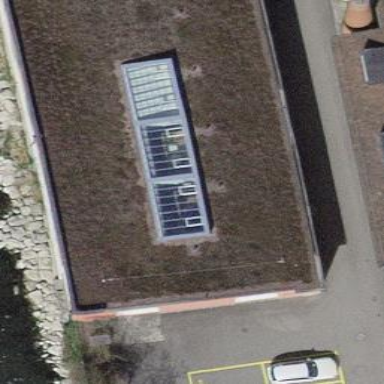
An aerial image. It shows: Office building with flat roof.